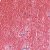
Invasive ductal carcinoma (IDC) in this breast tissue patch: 0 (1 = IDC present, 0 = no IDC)